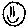
Label: smiley face